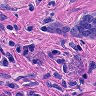
Metastatic tissue present: yes